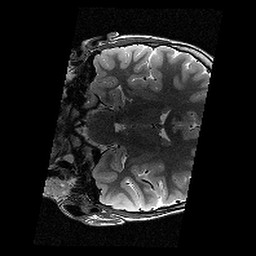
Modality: T2w
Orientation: coronal
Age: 9
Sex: male
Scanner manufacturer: siemens
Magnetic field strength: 3 T
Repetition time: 9.23 s
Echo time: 0.067 s